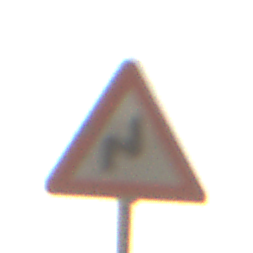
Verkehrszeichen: DoppelkurveRechts
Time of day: Night
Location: Outdoor (Nature)
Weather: Clear
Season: NotSpecified
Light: Natural